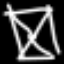
Label: hourglass